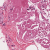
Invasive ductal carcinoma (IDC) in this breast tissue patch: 0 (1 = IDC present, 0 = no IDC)